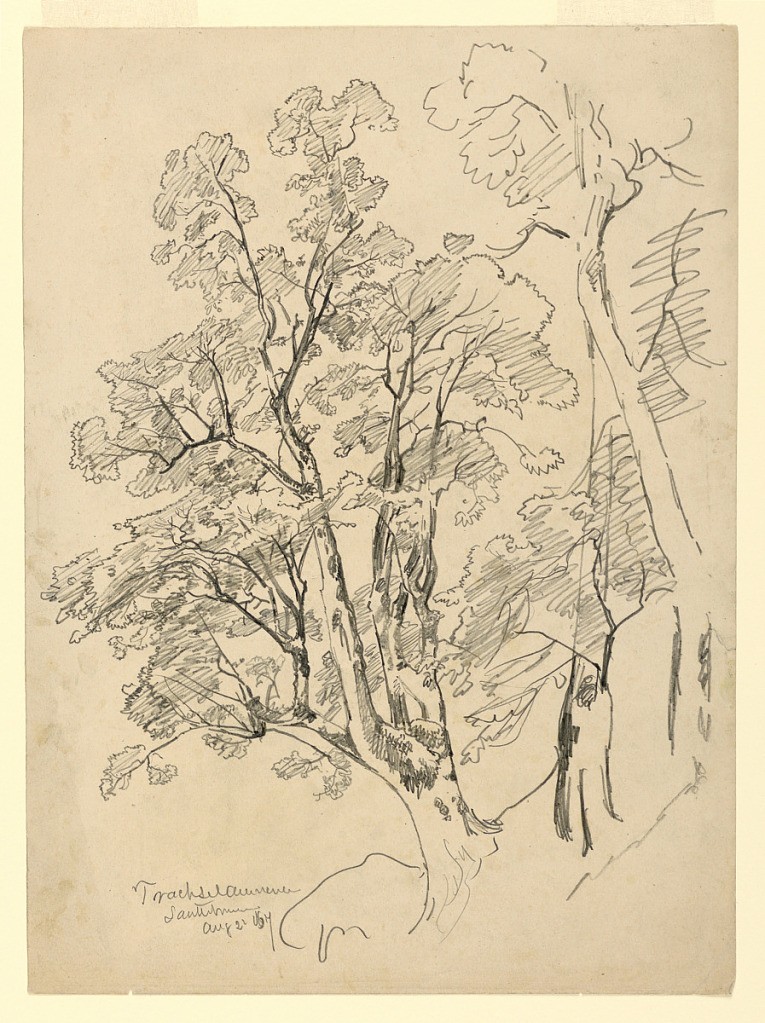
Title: Study of foliage, Trachselwald, Bern, Switzerland
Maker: William Trost Richards, American, 1833–1905
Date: August 2, 1867
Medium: Graphite on paper
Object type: Drawing
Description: Sketch of trees with foliage.